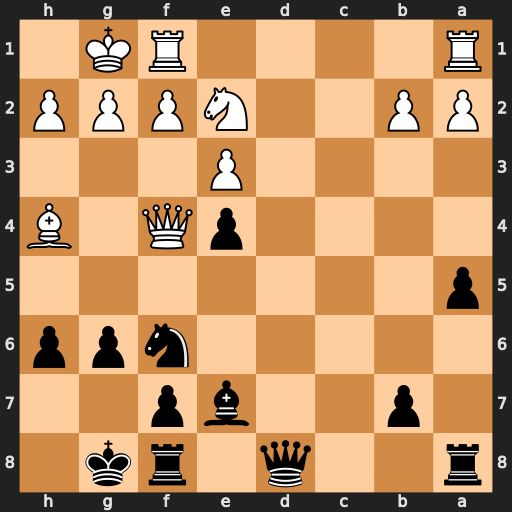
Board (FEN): r2q1rk1/1p2bp2/5npp/p7/4pQ1B/4P3/PP2NPPP/R4RK1
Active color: b
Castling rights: -
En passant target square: -
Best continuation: Nh5 Qxe4 Bxh4